Interaction volume radius: 5 \u00c5
Interaction volume height: 25 \u00c5
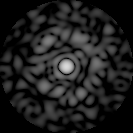
Disorder parameter: 0.8386